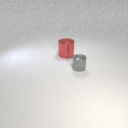
large red metal cylinder behind small gray metal cylinder